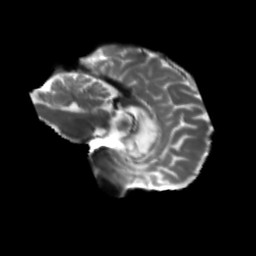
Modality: T2w
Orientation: sagittal
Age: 46
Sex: male
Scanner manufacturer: siemens
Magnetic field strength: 3 T
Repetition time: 5.25 s
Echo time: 0.08 s